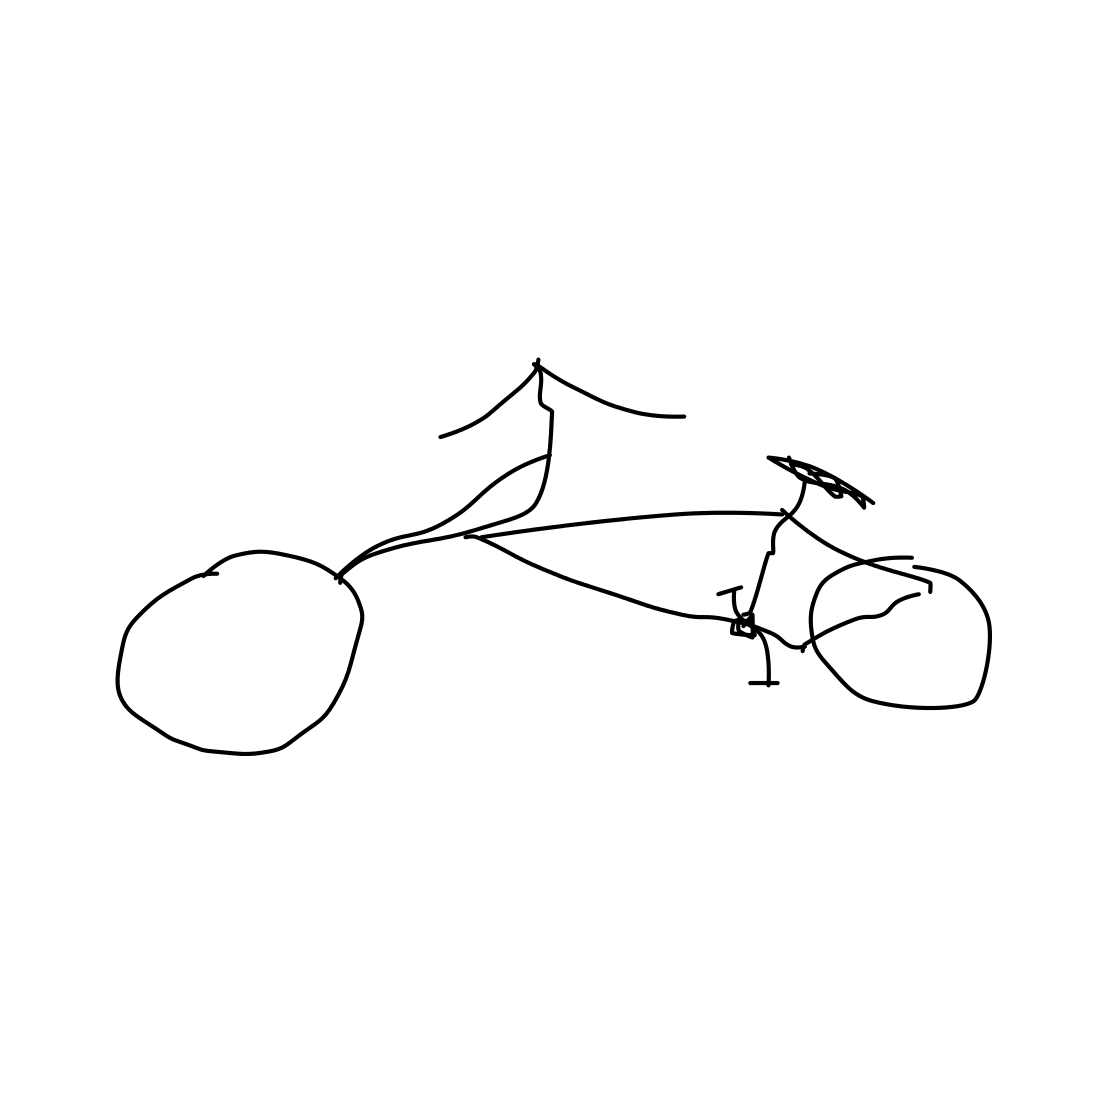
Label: bicycle